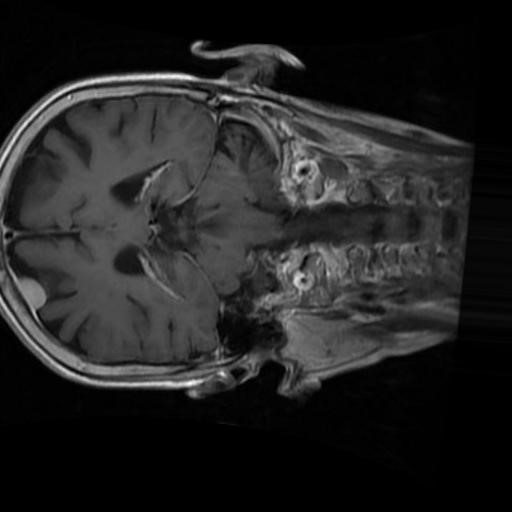
Label: brain_menin